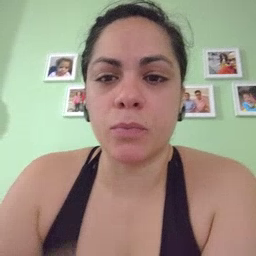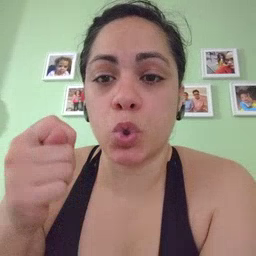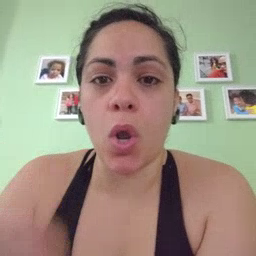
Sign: toy